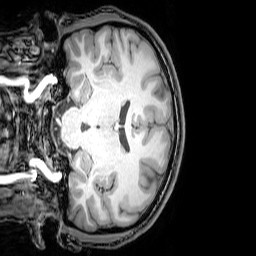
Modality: T1w
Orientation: coronal
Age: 22
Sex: male
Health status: healthy
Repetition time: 0.081 s
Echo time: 0.037 s